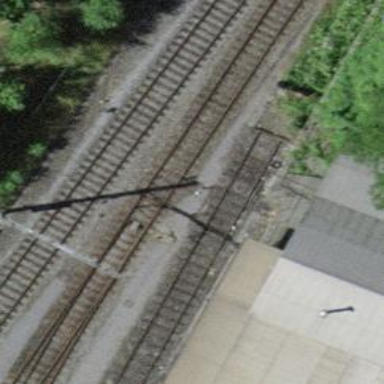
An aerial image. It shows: Railway switch.